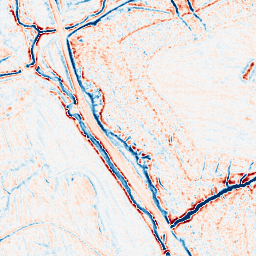
Category: edge_preserving
Decomposition family: bilateral
Decomposition parameters: d: 9
sigma_color: 100
sigma_space: 50
Upsampling method: sinc_blackman
Upsampling parameters: scale: 4
kernel_size: 8
Upsampling scale: 4